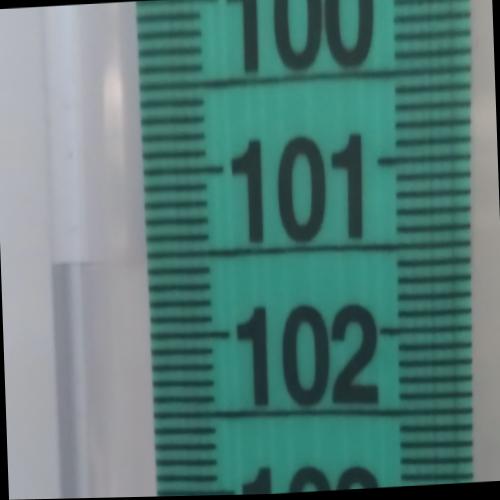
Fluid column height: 101.5 cm